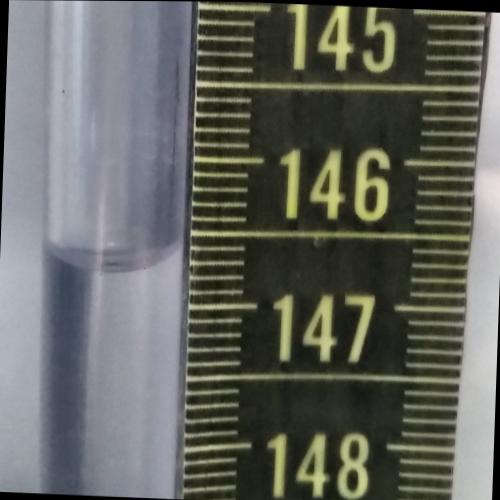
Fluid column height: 146.7 cm